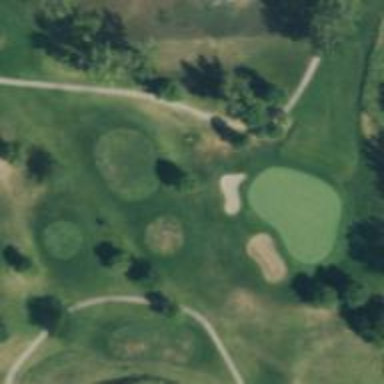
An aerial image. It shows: Golf tee.